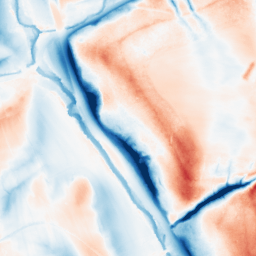
Category: classical
Decomposition family: gaussian_anisotropic
Decomposition parameters: sigma_x: 20
sigma_y: 5
Upsampling method: sinc_hamming
Upsampling parameters: scale: 2
kernel_size: 8
Upsampling scale: 2